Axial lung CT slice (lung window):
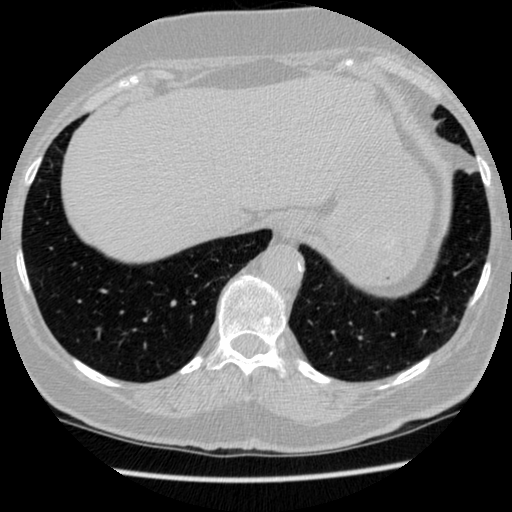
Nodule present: no